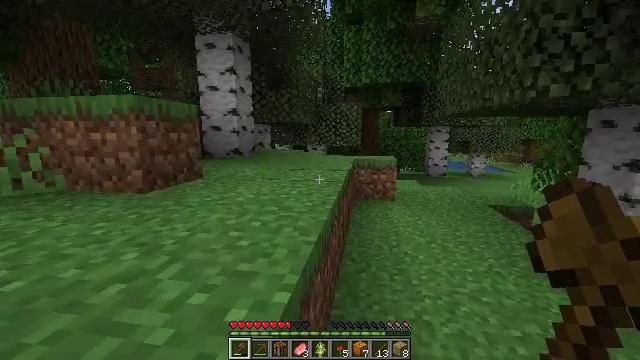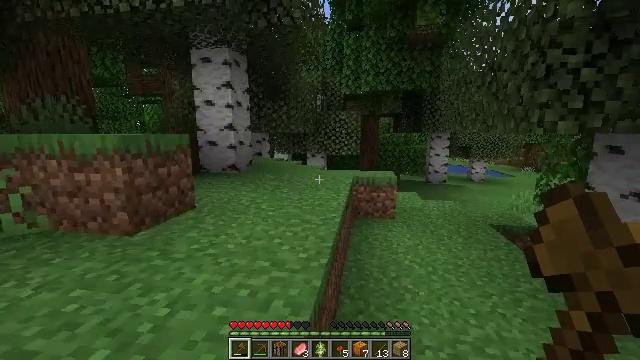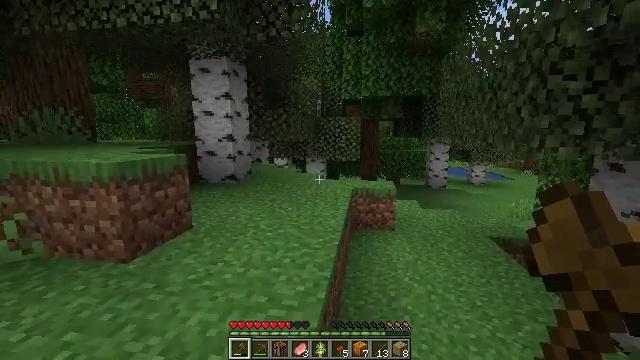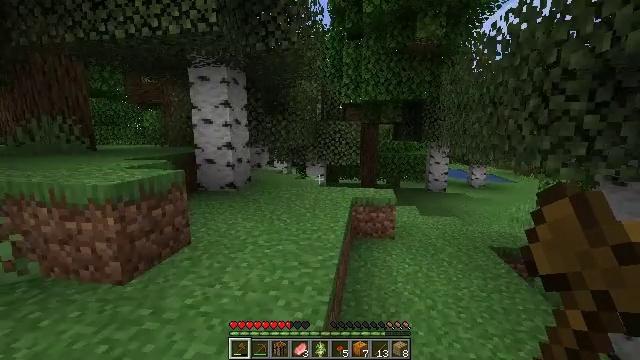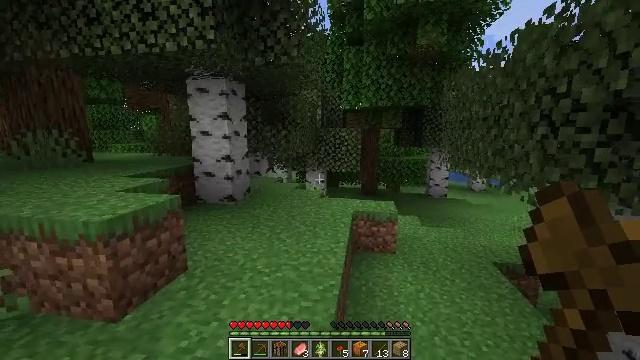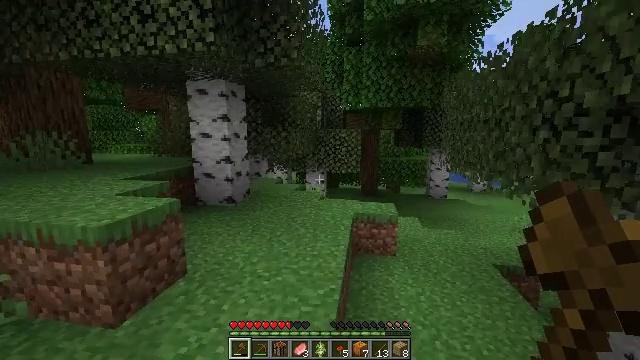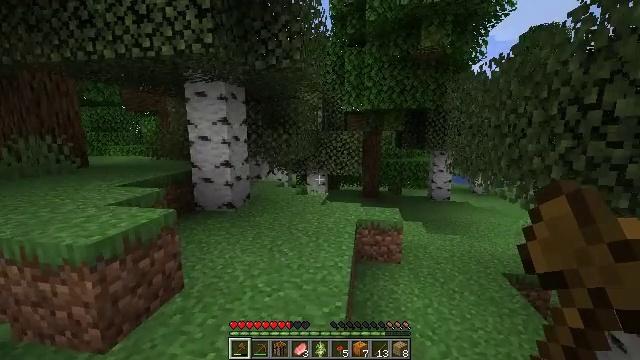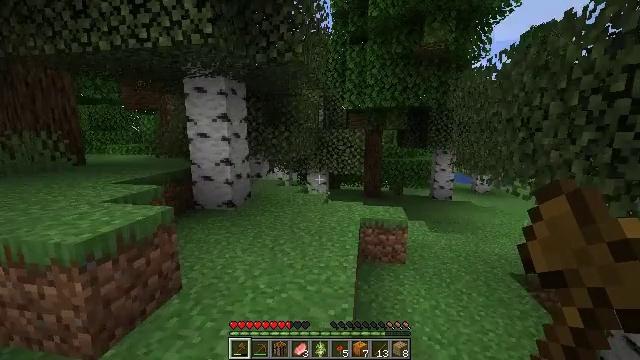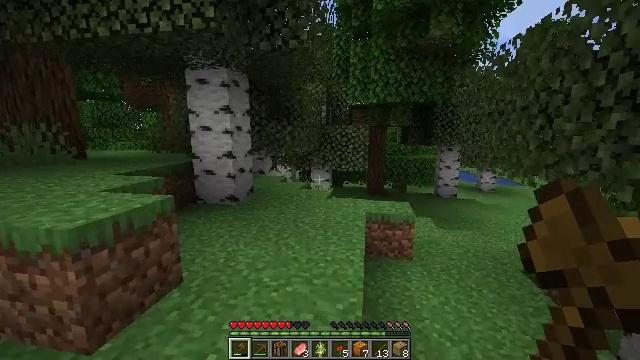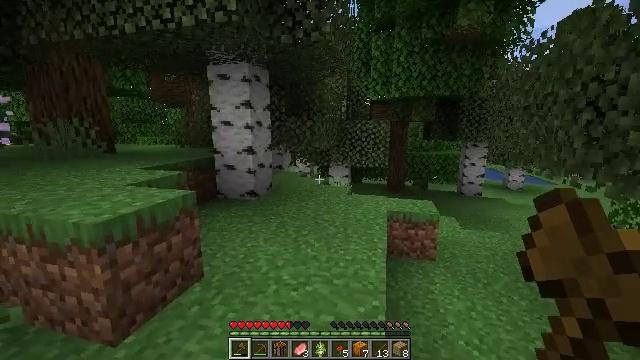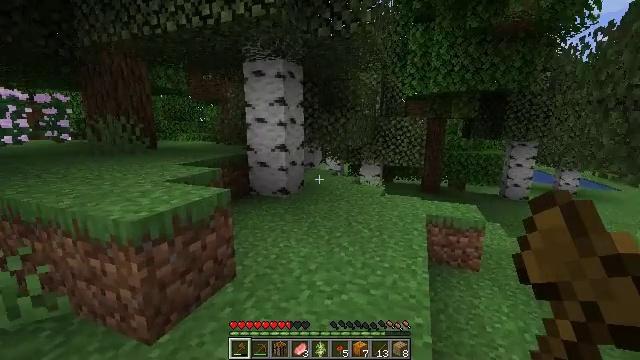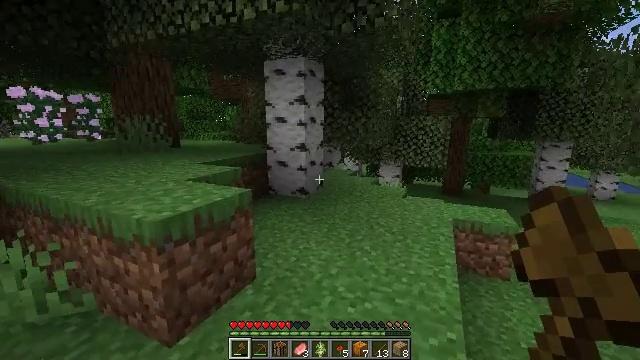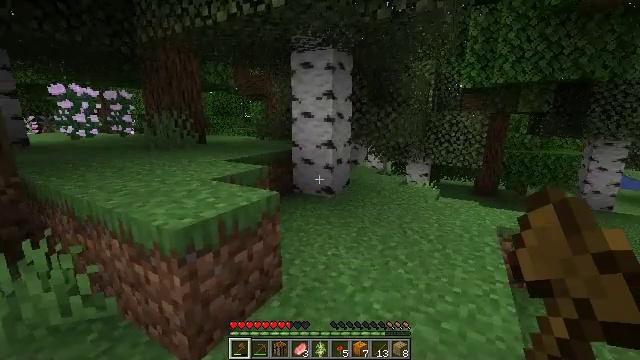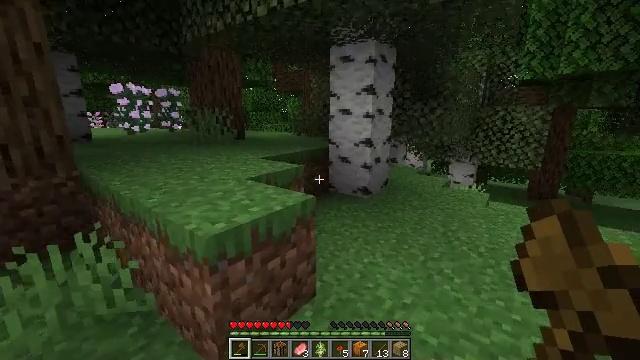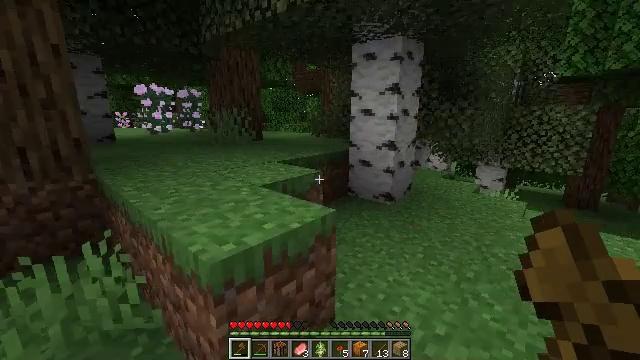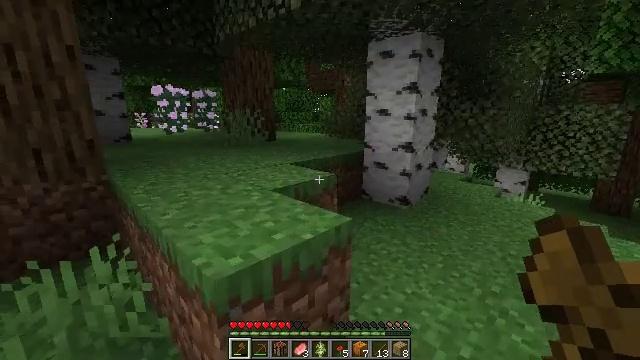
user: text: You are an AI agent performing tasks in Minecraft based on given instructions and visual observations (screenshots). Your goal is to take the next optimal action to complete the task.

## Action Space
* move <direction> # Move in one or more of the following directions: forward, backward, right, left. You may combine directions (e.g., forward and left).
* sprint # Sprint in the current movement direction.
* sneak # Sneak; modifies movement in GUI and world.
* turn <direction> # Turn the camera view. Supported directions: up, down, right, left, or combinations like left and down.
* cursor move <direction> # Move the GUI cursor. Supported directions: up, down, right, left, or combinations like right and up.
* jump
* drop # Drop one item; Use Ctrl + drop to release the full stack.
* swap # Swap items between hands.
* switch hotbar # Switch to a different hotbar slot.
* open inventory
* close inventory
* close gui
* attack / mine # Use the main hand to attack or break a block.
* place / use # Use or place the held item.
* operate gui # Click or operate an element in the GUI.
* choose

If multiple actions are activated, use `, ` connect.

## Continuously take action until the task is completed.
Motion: motion action
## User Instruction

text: Break the peony to collect it.
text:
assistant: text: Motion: move forward and move left, jump
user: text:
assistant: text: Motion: move forward and move left, jump
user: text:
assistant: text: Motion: move forward and move left, jump
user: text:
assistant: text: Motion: move forward and move left, jump
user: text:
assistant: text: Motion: move forward and move left, jump
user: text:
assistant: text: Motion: move forward and move left
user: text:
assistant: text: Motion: move forward and move left
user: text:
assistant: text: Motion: move forward and move left
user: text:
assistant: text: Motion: move forward and move left, turn left
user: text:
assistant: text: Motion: move forward and move left, turn left
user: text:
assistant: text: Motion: move forward and move left, turn left
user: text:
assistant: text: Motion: move forward, turn left
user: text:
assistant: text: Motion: move forward, turn left
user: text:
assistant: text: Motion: move forward, turn left
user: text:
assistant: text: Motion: move forward, turn left
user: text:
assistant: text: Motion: move forward
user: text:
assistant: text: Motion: move forward, turn left, jump
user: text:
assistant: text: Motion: move forward, turn left, jump
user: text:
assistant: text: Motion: move forward, turn left, jump
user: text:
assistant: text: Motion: move forward, jump
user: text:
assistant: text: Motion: move forward, jump
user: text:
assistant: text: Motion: move forward, jump
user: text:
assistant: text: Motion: move forward, jump
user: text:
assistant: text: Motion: move forward and move left
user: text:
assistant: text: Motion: move forward and move left
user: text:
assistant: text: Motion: move forward and move left
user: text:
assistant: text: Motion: move forward and move left
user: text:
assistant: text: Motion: move forward and move left
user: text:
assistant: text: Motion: move forward and move left
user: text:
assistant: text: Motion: move forward and move left